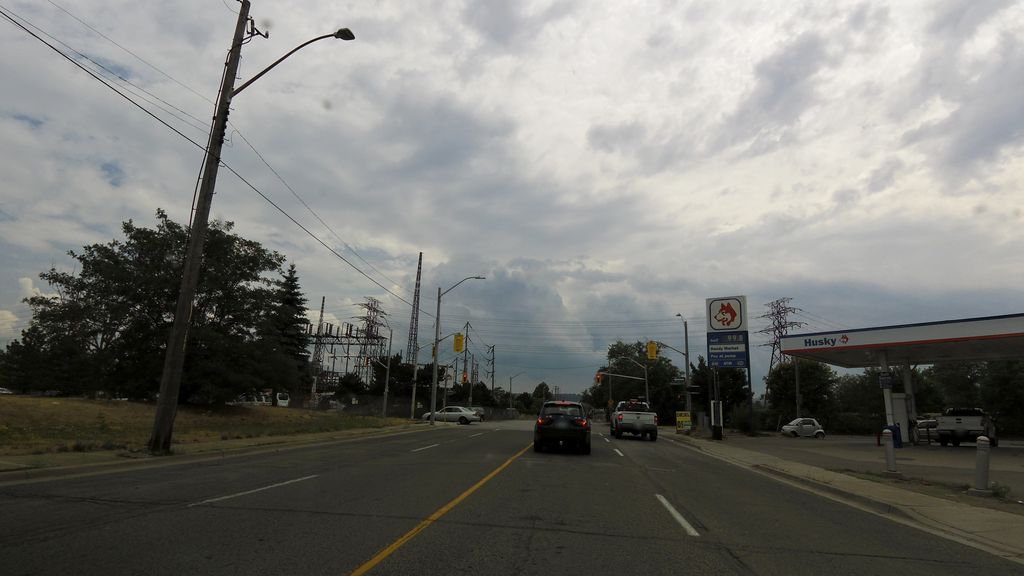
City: hamilton